Question: Count the number of objects in the diagram.
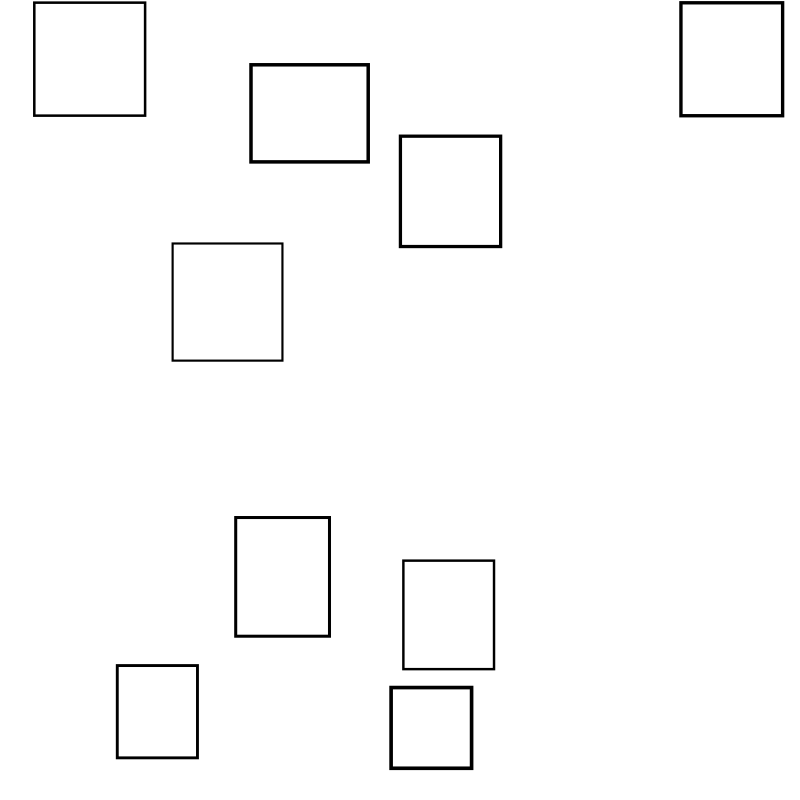
Answer: 9